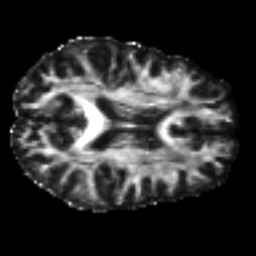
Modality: FA
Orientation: axial
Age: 23
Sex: female
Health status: ill
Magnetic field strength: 3 T
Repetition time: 8.4 s
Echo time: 0.0926 s